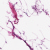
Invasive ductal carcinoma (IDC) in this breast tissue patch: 0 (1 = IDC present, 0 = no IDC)